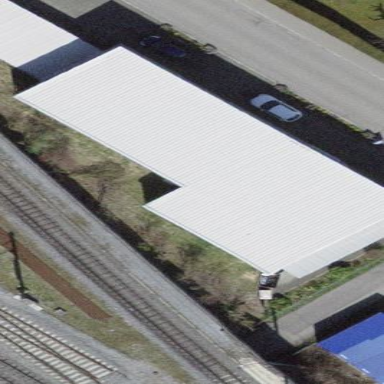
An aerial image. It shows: Car repair shop located in building.